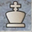
Piece: wK